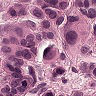
Metastatic tissue present: yes